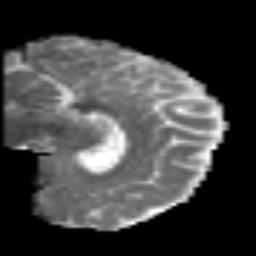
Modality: MD
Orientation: sagittal
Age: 47
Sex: female
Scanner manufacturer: siemens
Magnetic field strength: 3 T
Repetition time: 6.1 s
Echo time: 0.101 s